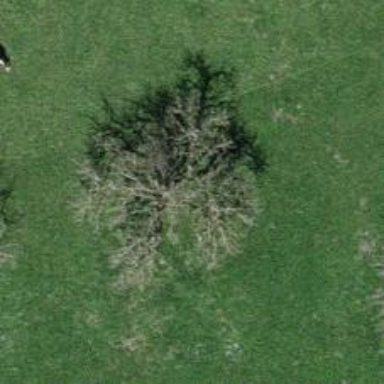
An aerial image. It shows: Agricultural area with deciduous broadleaved trees.